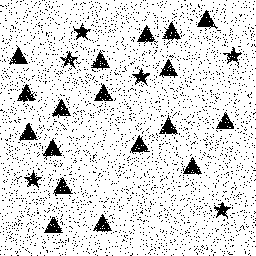
Squares: 0
Triangles: 18
Stars: 6
Total shapes: 24